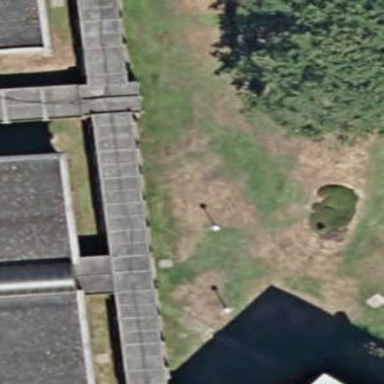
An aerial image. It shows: View of roof of building.